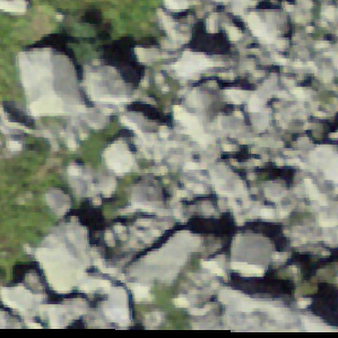
Label: bouldering_area